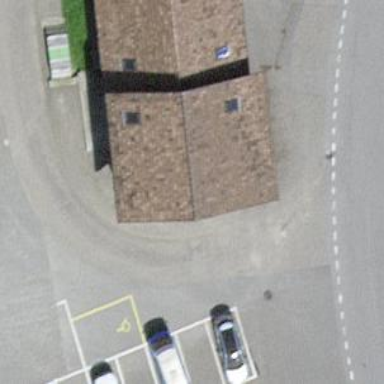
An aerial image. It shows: Disaster help point for emergencies.